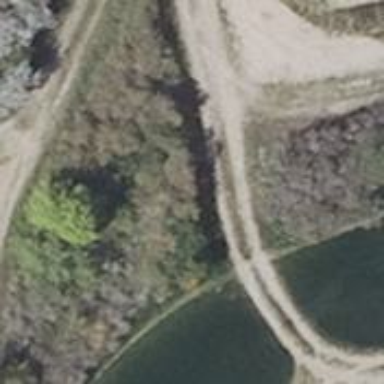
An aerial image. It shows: Track with grade3 tracktype.